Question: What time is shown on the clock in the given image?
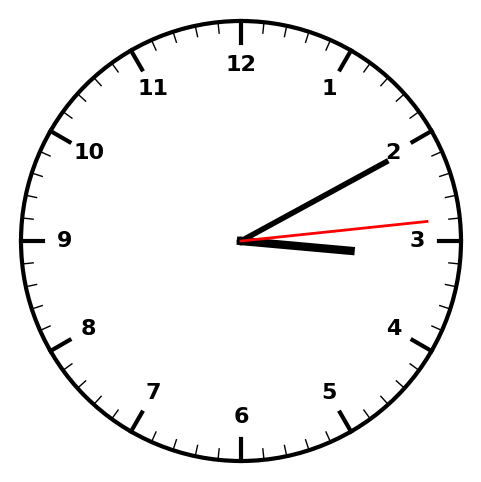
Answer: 03:10:14